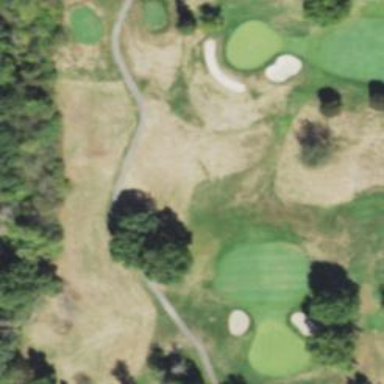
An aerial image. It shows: Path for both road and golf.